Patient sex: M
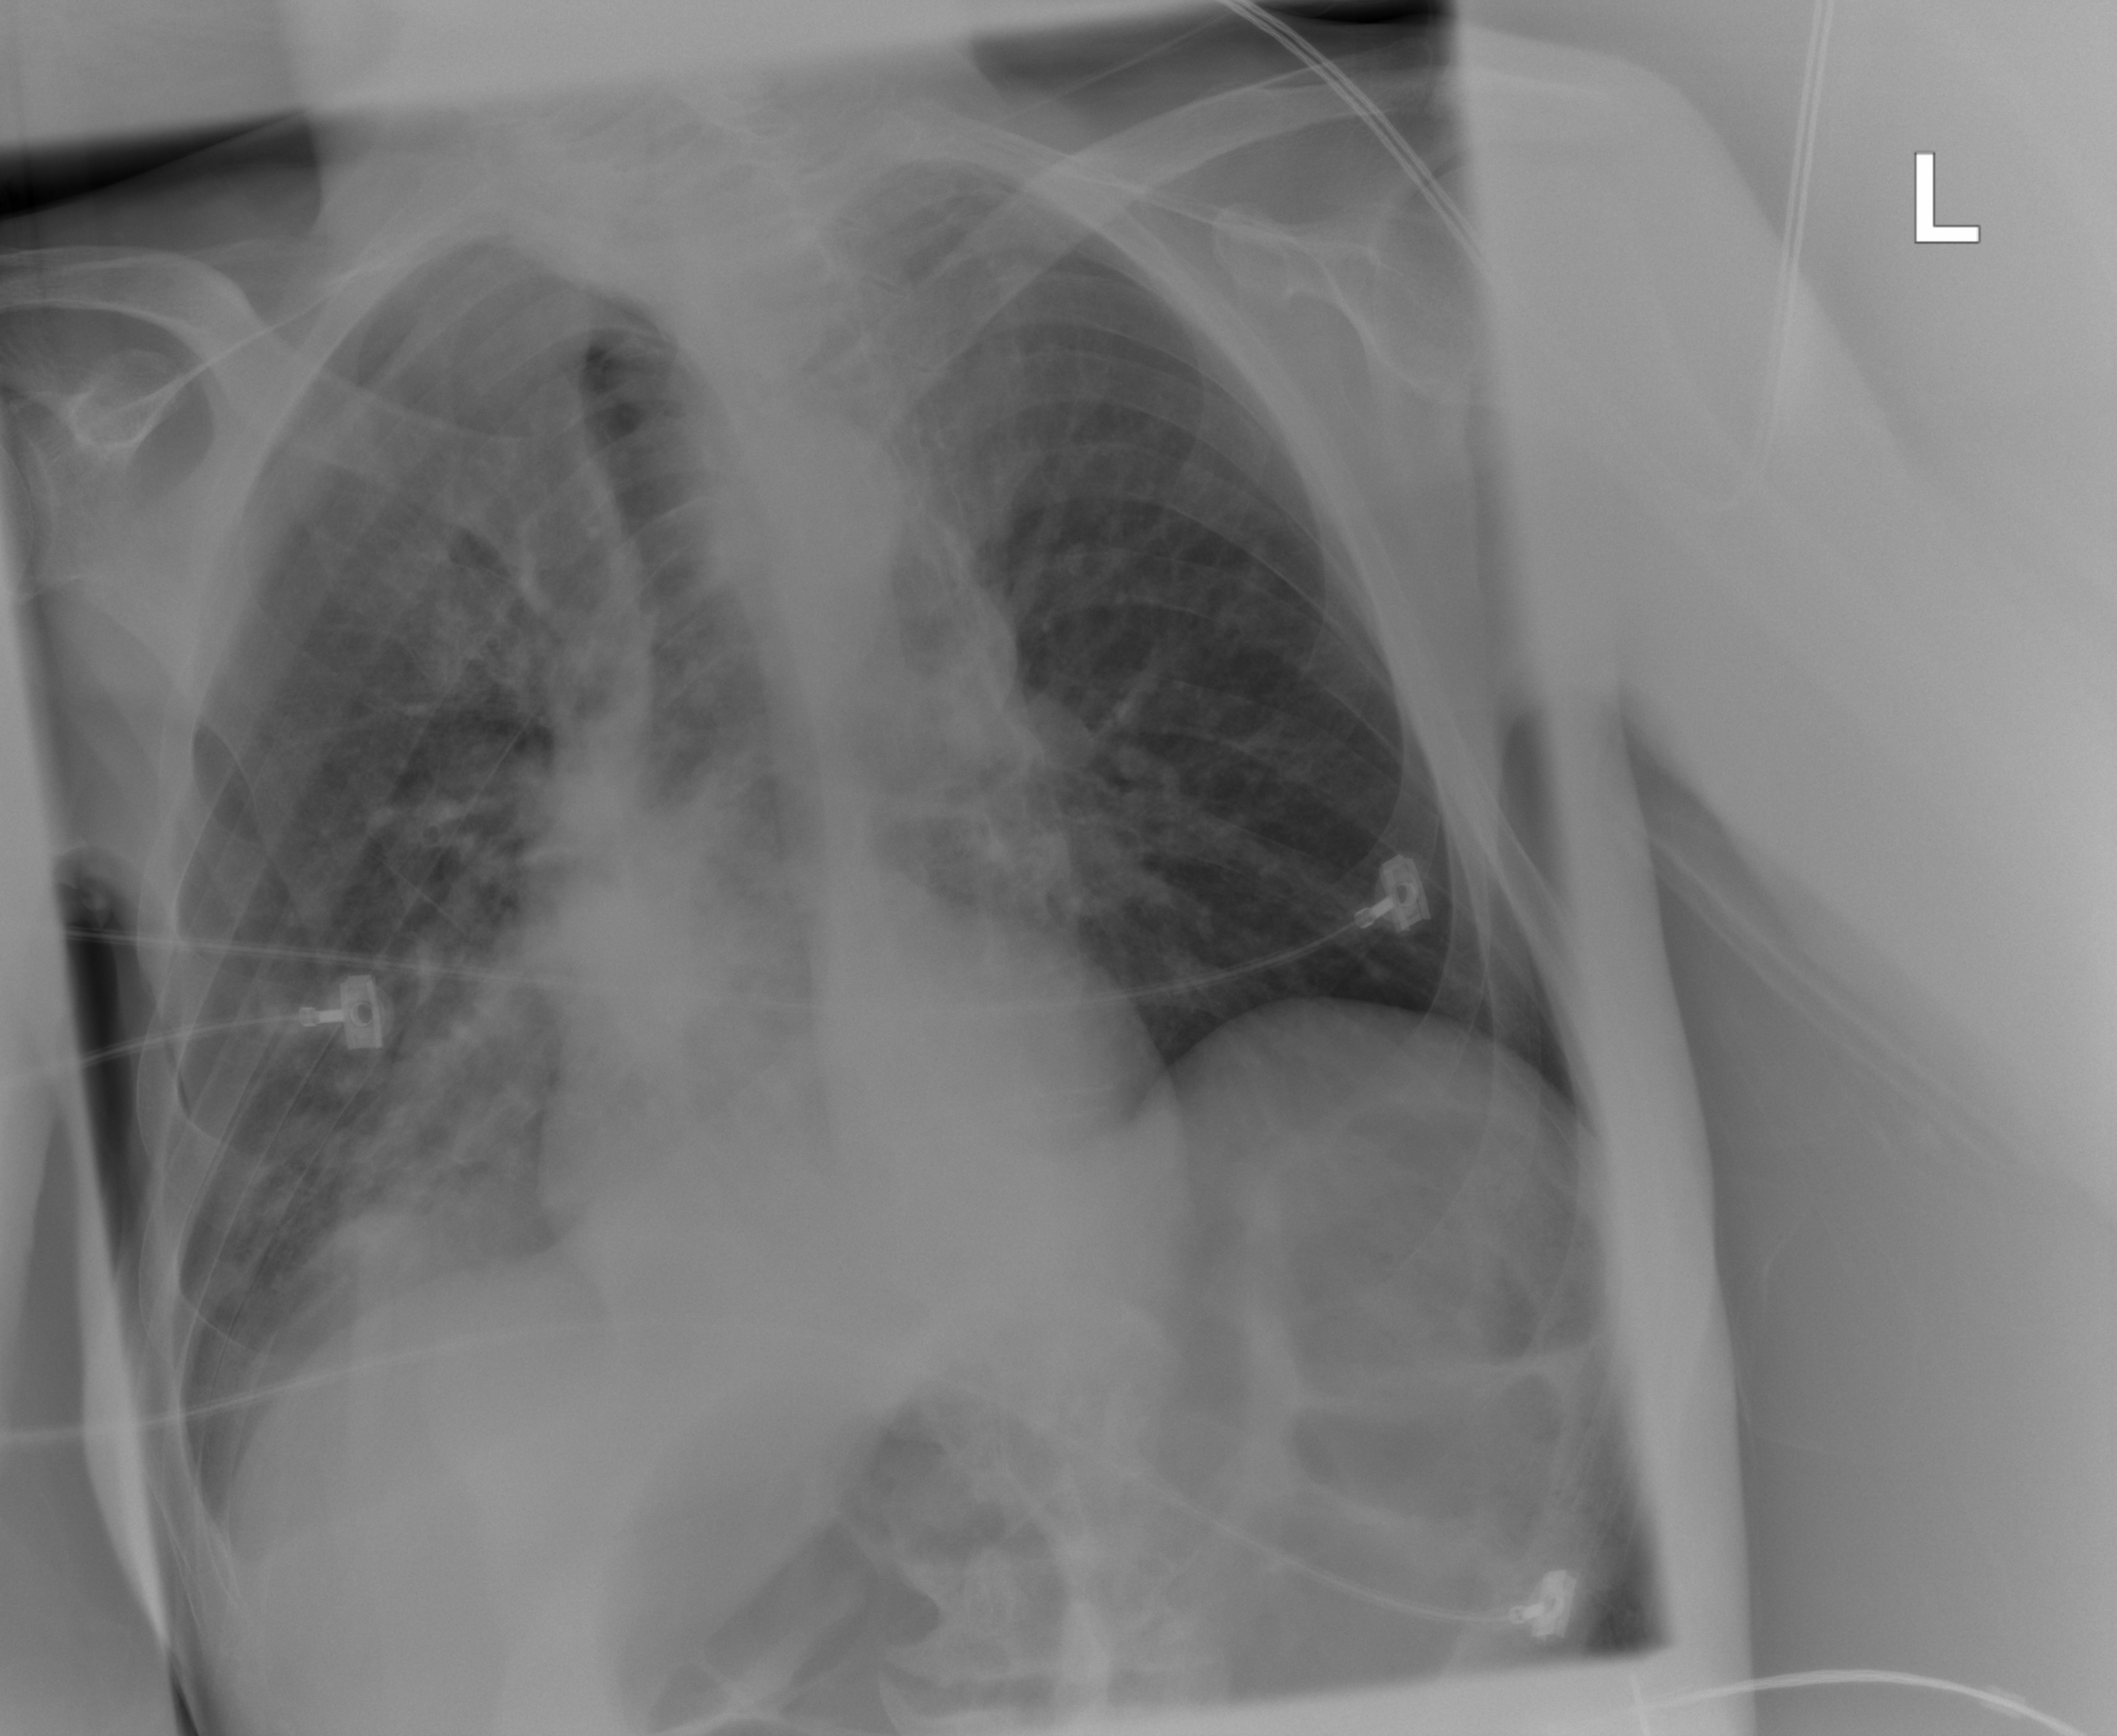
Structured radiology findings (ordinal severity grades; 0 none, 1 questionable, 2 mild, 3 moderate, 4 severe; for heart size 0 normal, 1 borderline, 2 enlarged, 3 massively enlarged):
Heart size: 0
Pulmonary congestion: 0
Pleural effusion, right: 2
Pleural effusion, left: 0
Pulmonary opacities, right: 2
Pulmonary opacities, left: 0
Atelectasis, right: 2
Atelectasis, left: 0